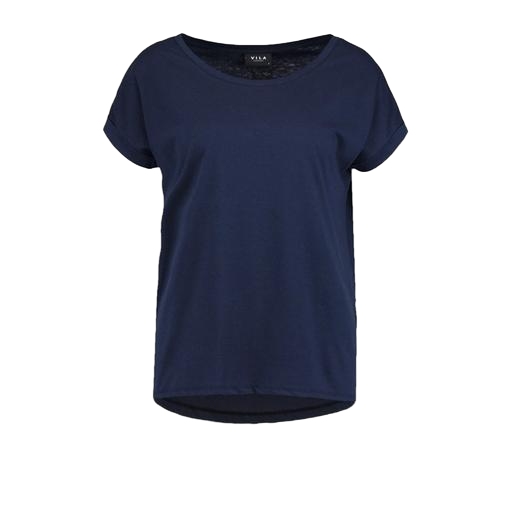
blue t-shirt only macy, blue nly t-shirt, blue plus size printed t-shirt only macy, white background